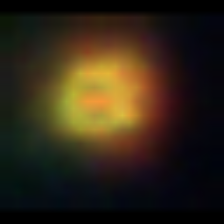
Taxon: NanoPlankton
Group: Other